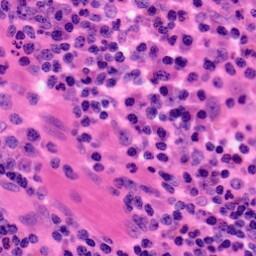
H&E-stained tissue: Colon